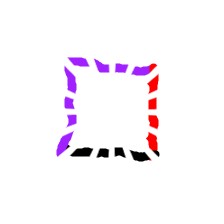
Shape: square